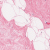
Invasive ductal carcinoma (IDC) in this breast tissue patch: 0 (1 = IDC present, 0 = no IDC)